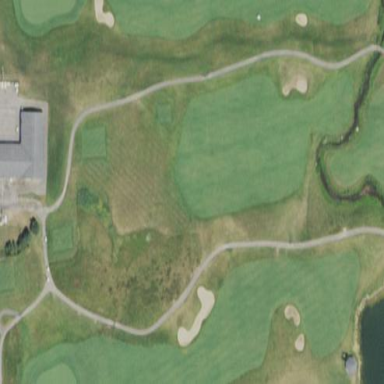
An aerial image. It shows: Golf fairway surrounded by grass.